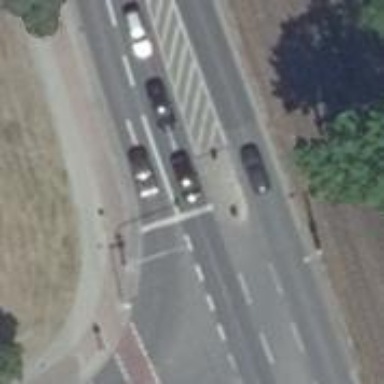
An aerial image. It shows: Road with traffic signals.